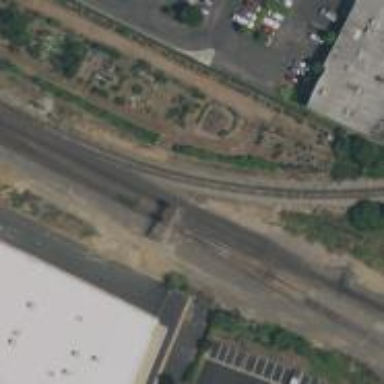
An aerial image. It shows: Railway signal.